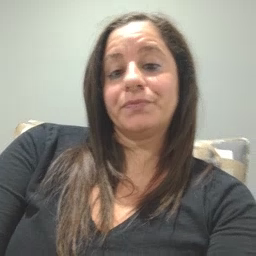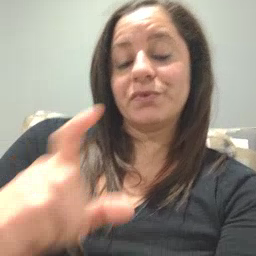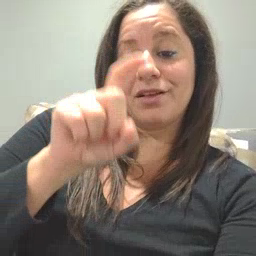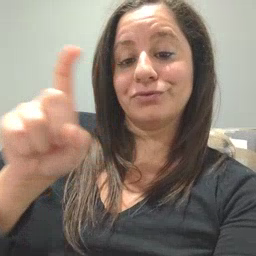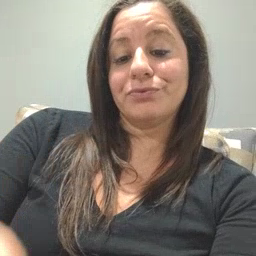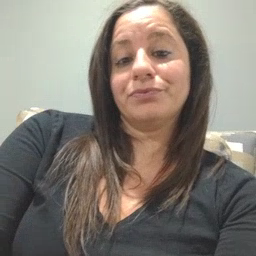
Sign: closet